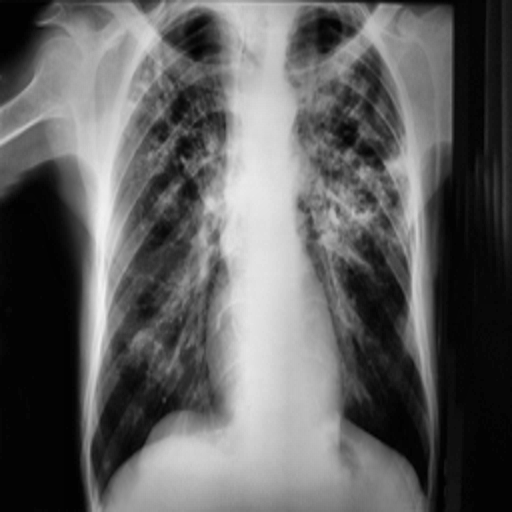
Finding: TUBERCULOSIS